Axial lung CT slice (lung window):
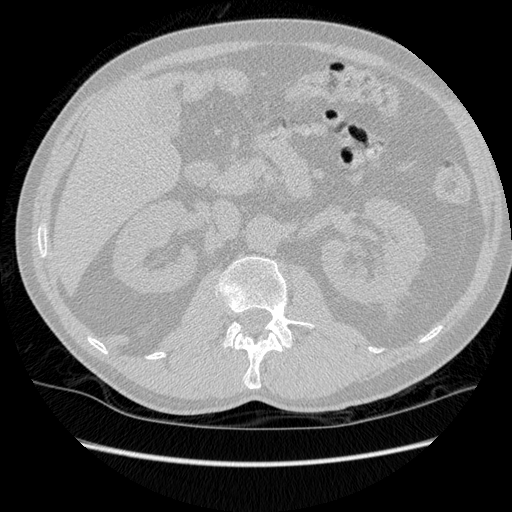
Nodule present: no